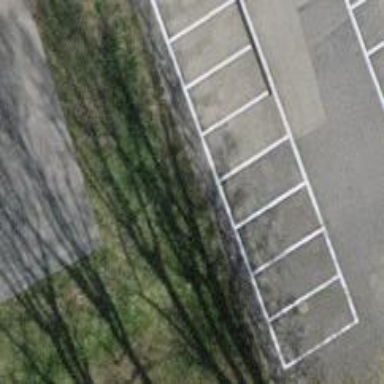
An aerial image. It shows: Bollard barrier.